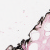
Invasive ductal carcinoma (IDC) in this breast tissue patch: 0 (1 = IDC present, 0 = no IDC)